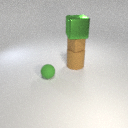
small brown rubber cube below large green metal cube